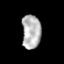
Tissue: prostate
Cell type: Epithelial cells
Senescence score: 0.3541
Nuclear area (px): 621
Mean DAPI intensity: 182.936